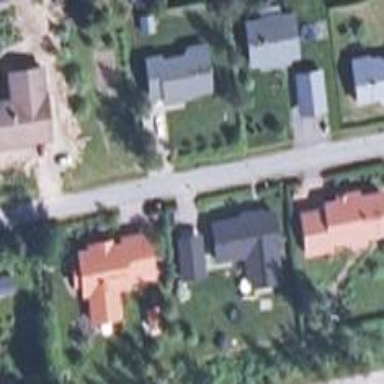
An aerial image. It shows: Living street.